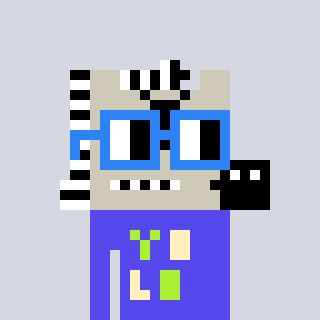
a pixel art character with square blue glasses, a zebra-shaped head and a computerblue-colored body on a cool background